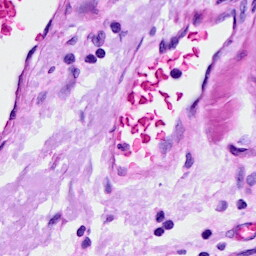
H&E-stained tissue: Ovarian